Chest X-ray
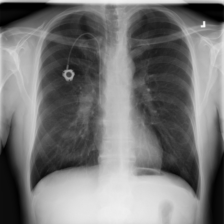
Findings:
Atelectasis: negative
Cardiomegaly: negative
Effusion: negative
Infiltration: negative
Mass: negative
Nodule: negative
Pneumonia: negative
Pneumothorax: negative
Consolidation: negative
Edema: negative
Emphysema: negative
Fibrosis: negative
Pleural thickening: negative
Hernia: negative